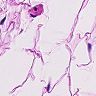
Metastatic tissue present: no